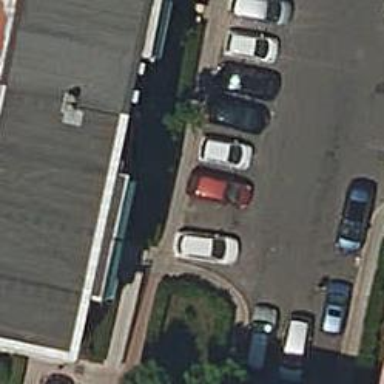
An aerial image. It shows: Sidewalk along the footway.